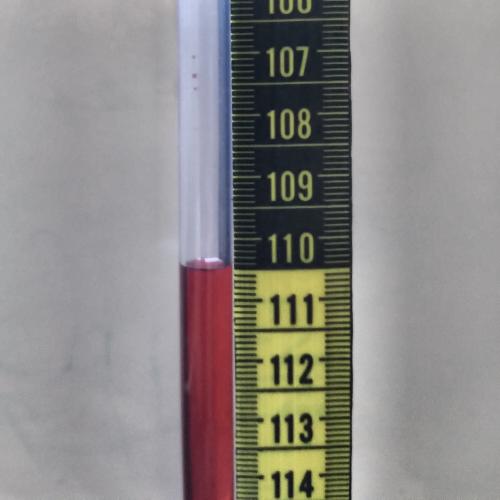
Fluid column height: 110.5 cm